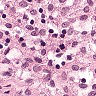
Metastatic tissue present: no